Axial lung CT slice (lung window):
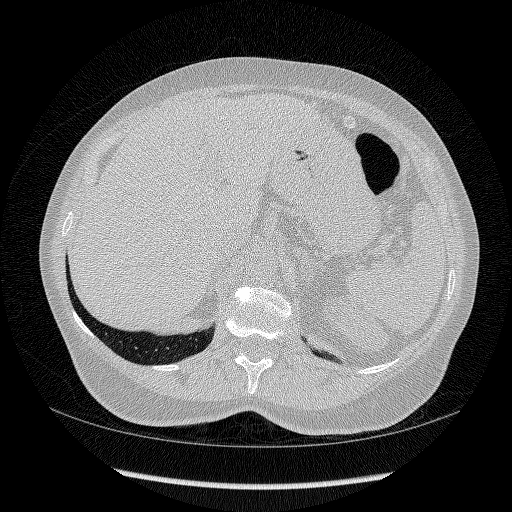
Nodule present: no